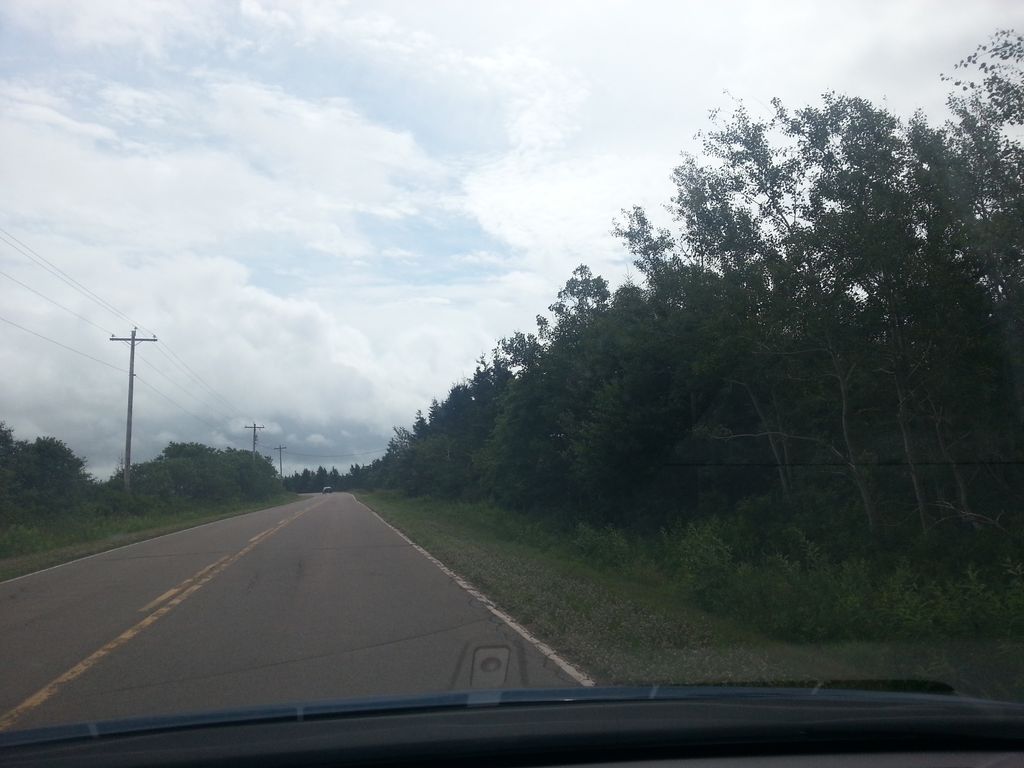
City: charlottetown